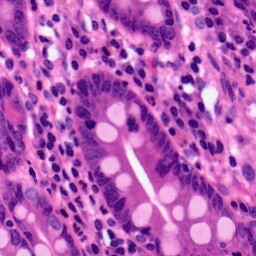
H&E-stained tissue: Pancreatic